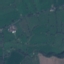
Land use / land cover: Pasture